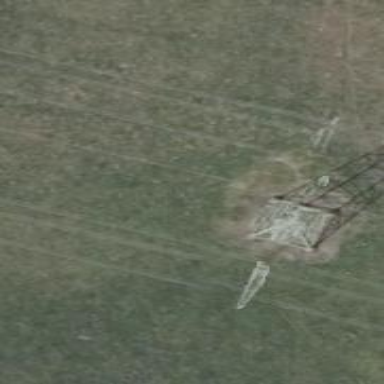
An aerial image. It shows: Power tower.